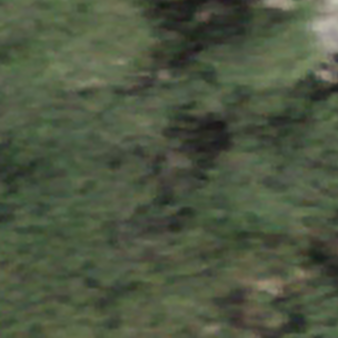
Label: other